Interaction volume radius: 10 \u00c5
Interaction volume height: 25 \u00c5
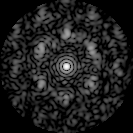
Disorder parameter: 0.6725